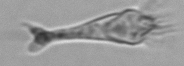
Label: Paratontonia_gracillima